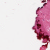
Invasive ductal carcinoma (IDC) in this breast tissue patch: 0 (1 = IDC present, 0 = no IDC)